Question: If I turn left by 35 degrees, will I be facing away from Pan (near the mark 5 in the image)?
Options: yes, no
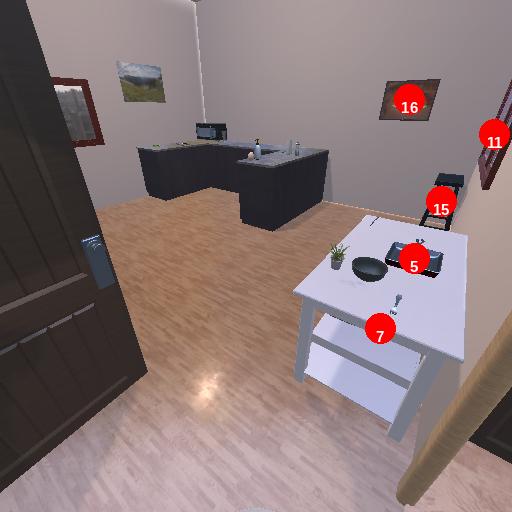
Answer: yes